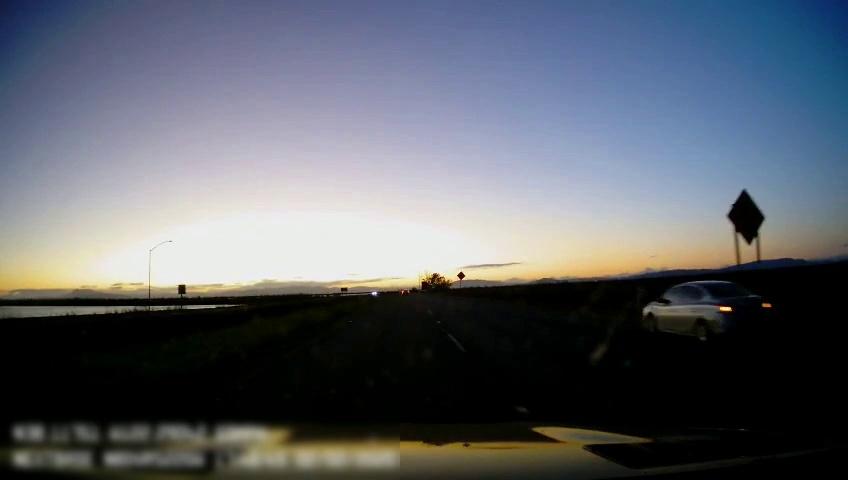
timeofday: Dusk/Dawn/Twilight
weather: Sunny
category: Drivable Space
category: Vehicles | Car
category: Lanes | Current Lane
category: Lanes | Current Lane
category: Traffic | Signs